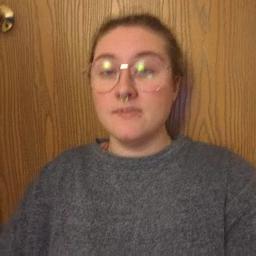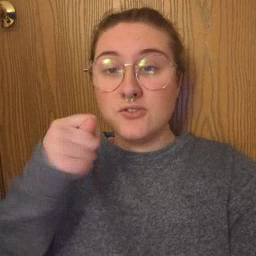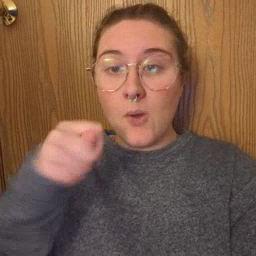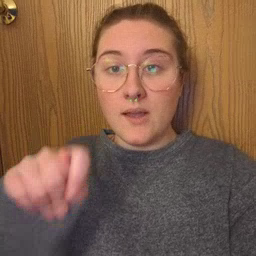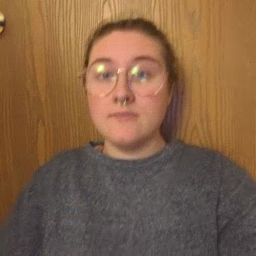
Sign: toy